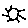
Label: sun